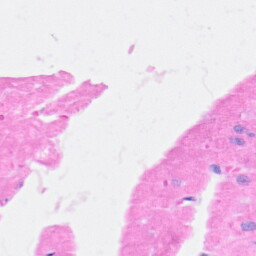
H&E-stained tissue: Heart